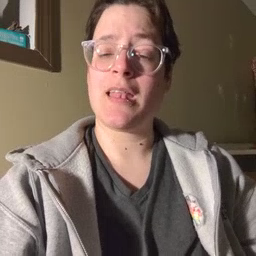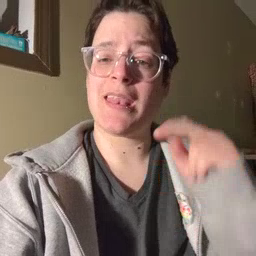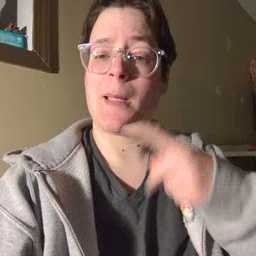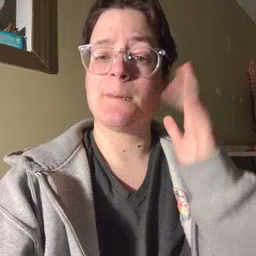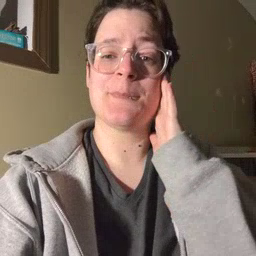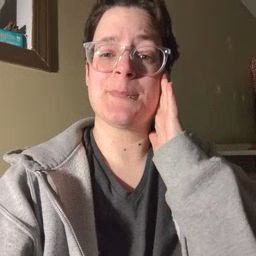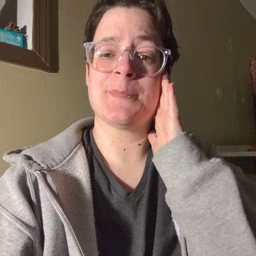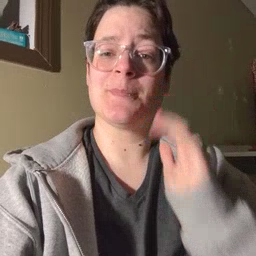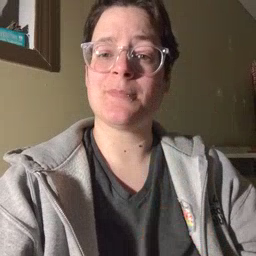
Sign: nap